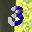
Label: 3